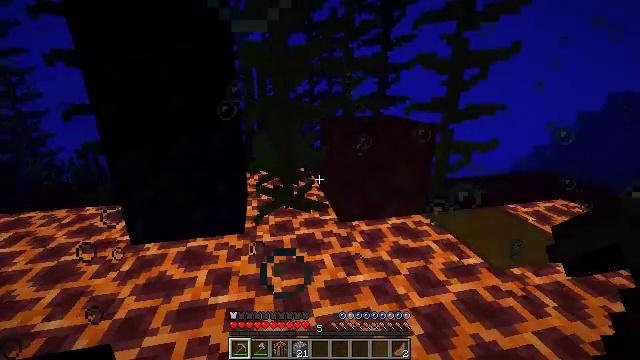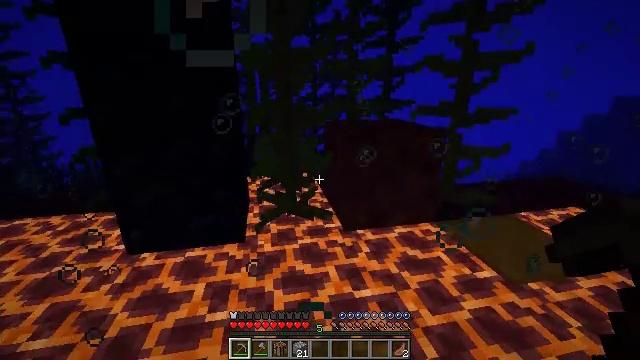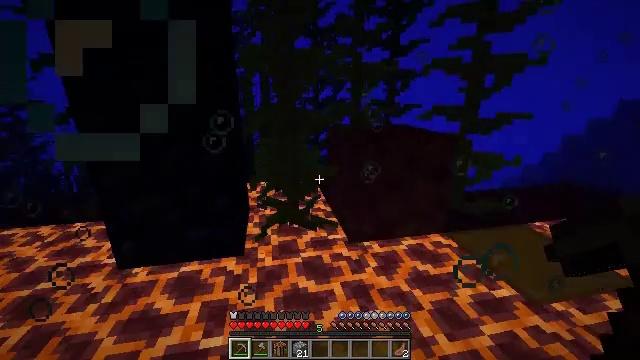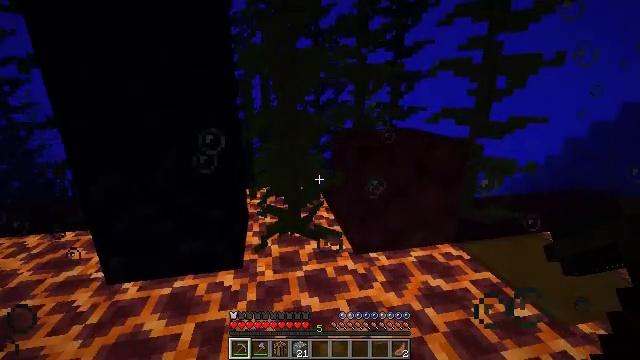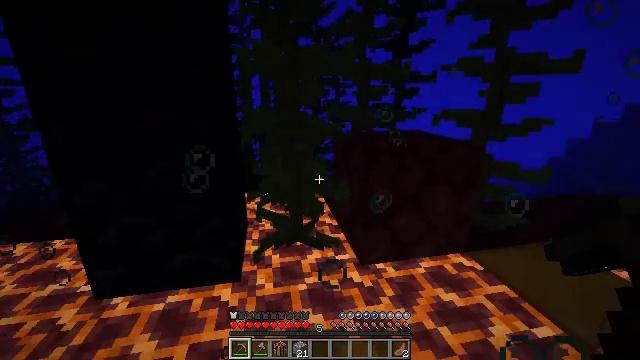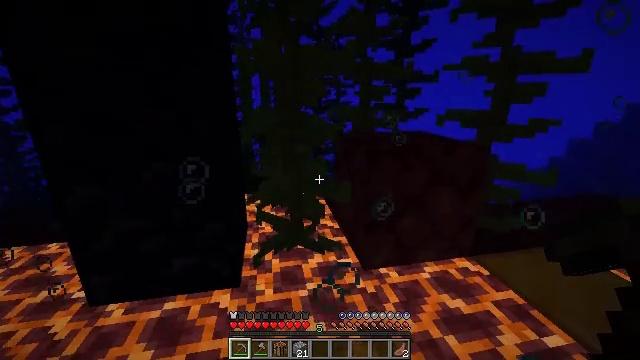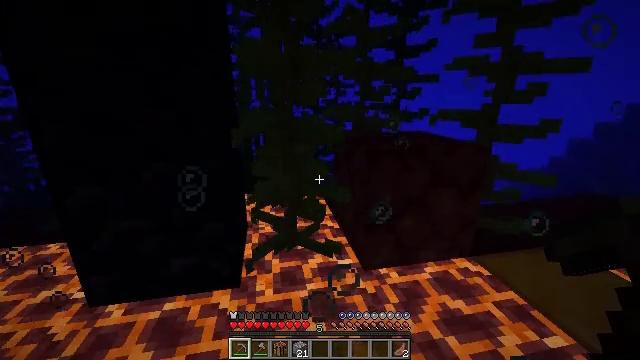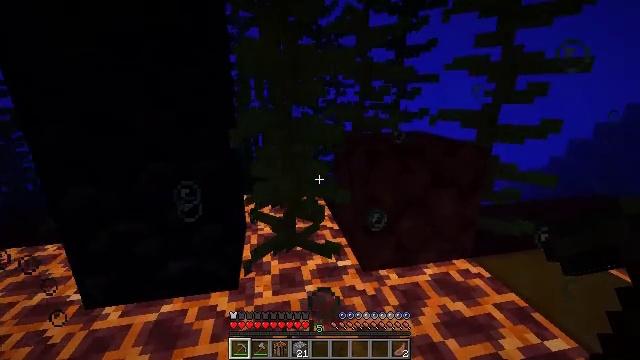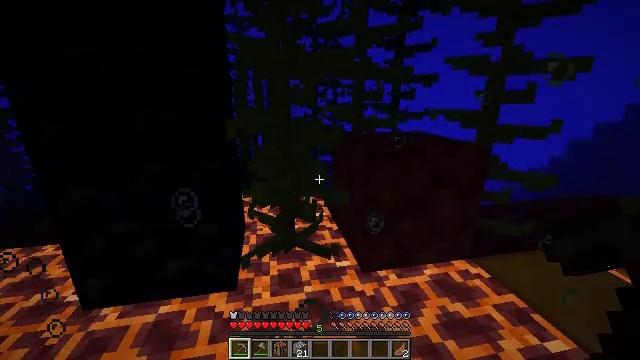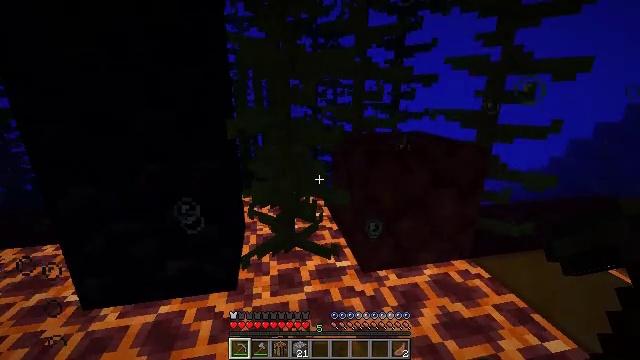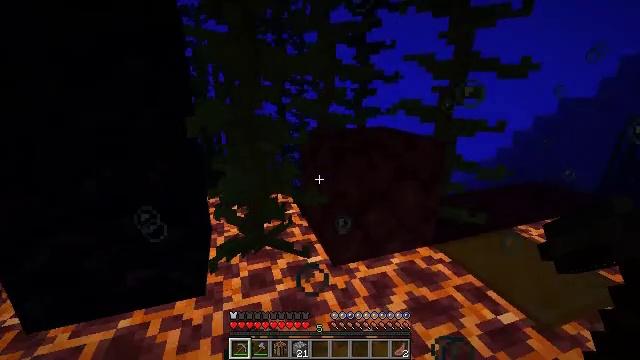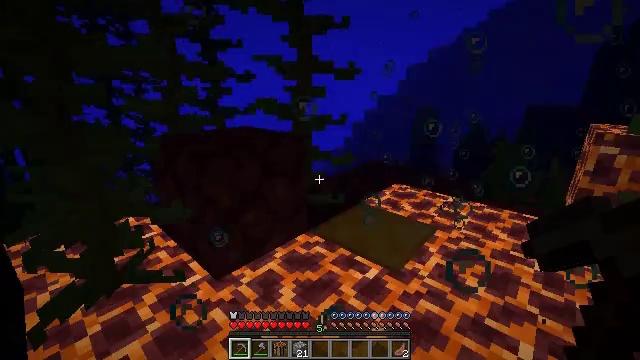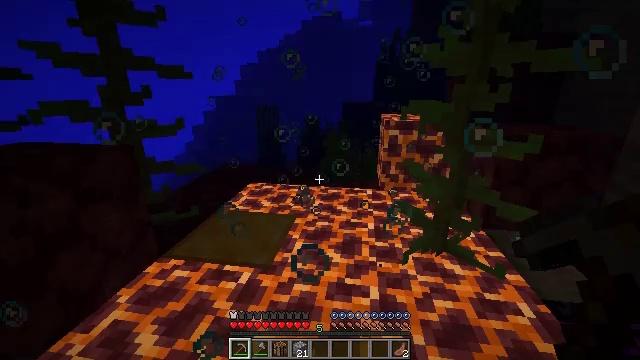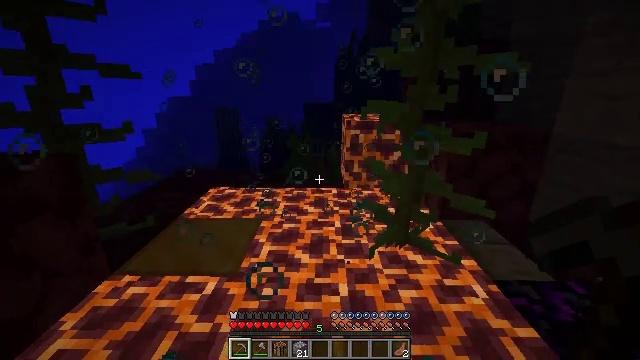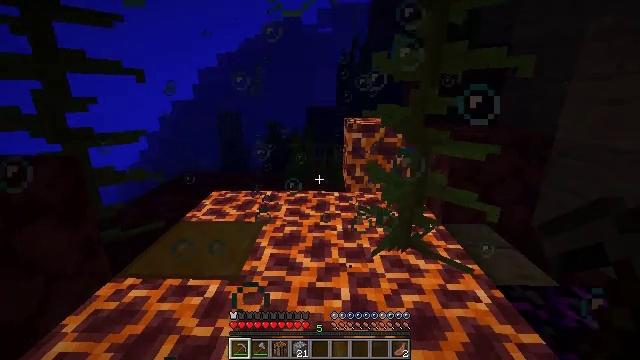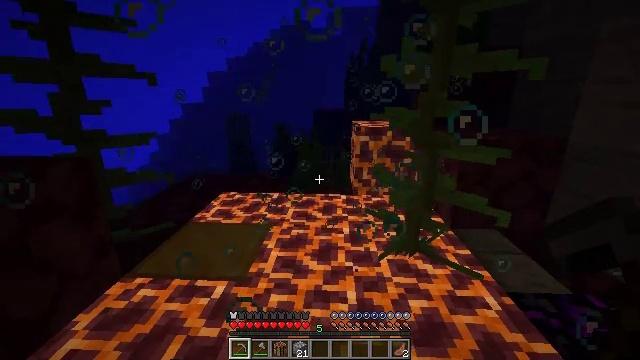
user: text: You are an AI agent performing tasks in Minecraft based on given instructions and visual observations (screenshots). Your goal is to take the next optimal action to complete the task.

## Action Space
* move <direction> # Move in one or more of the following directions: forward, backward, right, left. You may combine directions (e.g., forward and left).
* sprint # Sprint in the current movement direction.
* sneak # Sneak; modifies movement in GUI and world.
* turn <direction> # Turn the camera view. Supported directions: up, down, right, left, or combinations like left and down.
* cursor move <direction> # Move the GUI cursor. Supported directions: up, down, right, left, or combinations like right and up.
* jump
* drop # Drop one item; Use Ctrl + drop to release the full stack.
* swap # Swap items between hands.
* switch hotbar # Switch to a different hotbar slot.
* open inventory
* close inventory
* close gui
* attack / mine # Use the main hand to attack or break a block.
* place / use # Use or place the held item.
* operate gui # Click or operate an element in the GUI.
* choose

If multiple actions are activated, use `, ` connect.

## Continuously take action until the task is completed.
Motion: motion action
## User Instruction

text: Mine the kelp plant underwater.
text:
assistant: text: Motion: move forward, sneak
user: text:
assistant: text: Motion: move forward, sneak
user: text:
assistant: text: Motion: move forward, sneak
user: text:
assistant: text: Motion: move forward, sneak
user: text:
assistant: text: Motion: move forward, sneak
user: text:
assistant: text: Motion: move forward, sneak
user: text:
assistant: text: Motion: move forward, sneak
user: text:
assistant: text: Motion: move forward and move right, sneak
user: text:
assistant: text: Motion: move forward and move right, sneak
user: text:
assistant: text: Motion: move forward and move right, sneak, turn right
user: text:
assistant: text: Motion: move forward and move right, sneak, turn right
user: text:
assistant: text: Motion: move forward and move right, sneak, turn right
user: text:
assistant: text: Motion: move forward and move right, sneak, turn right
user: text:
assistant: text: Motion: move forward, sneak
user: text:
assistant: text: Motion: move forward, sneak, turn left
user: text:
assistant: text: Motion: move forward, sneak
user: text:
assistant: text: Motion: move forward, sneak
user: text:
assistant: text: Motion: move forward, sneak
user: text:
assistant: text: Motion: move forward, sneak
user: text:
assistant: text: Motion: move forward, sneak
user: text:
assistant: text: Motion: move forward, sneak
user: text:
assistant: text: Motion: move forward, sneak
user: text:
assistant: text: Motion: move forward, sneak, turn right
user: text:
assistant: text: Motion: move forward, sneak, turn right and down
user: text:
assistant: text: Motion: move forward and move left, sneak, turn right and down
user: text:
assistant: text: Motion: move forward and move left, sneak, turn right and down
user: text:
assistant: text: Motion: move forward and move left, sneak, turn right
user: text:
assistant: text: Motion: move forward and move left, sneak
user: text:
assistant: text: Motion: move forward and move left, sneak
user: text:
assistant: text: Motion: move forward and move left, sneak